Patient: sex F, age 33
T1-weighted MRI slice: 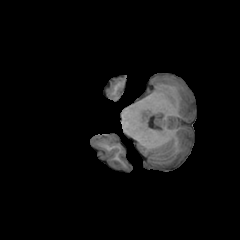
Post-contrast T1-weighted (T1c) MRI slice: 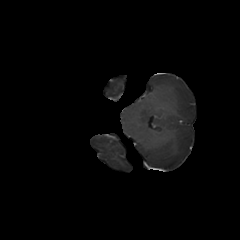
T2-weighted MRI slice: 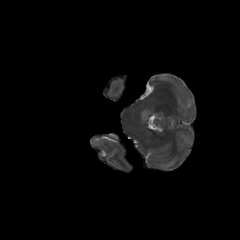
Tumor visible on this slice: yes
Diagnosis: Glioblastoma, IDH-wildtype
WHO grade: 4